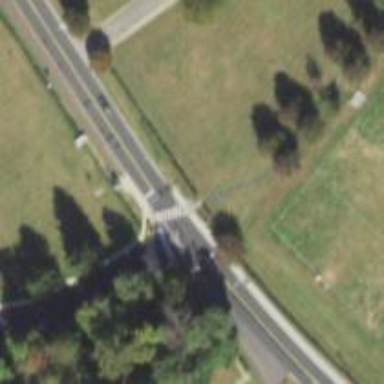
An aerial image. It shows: Marked crossing on footway.